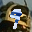
Label: 9